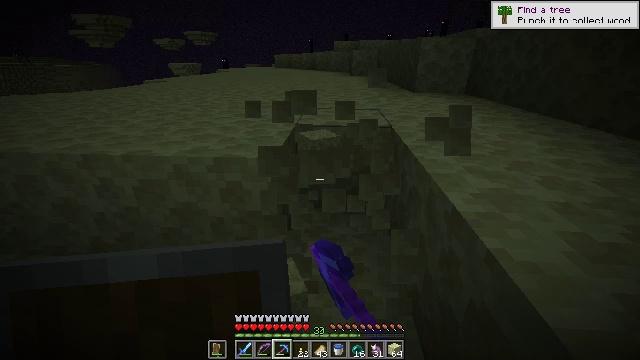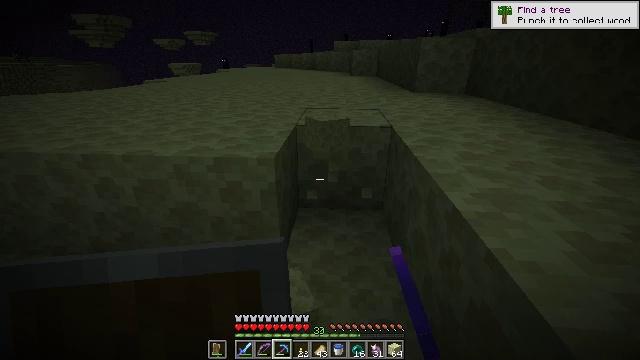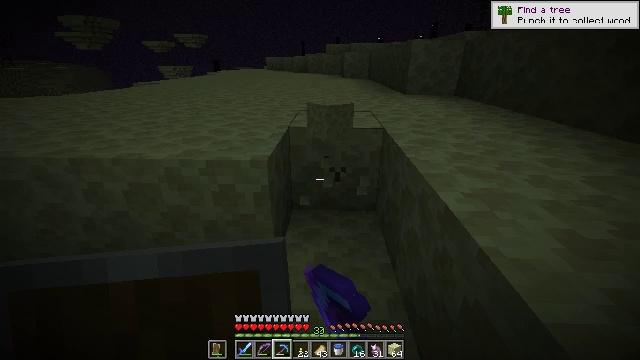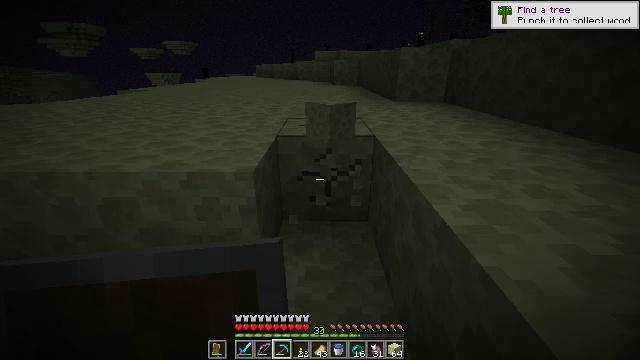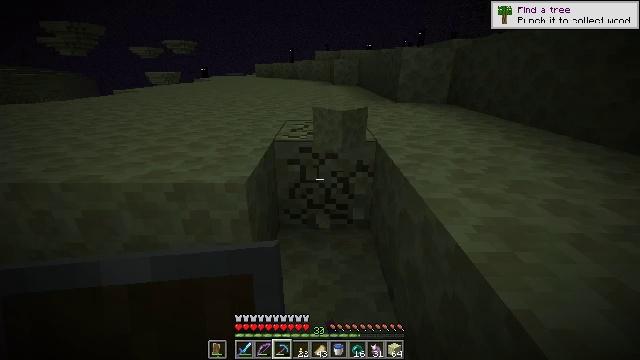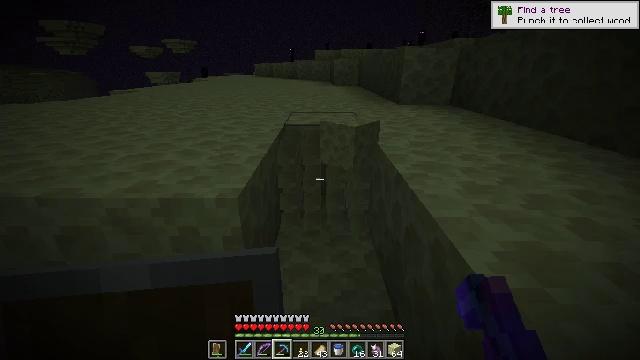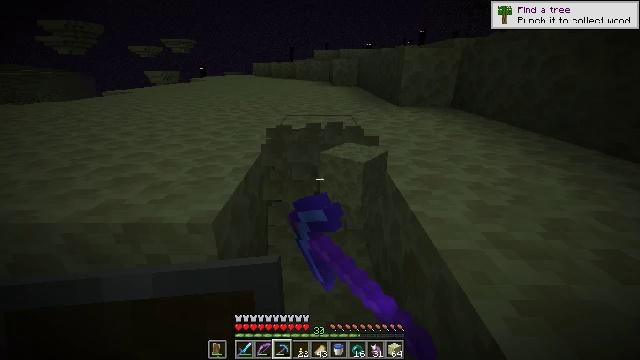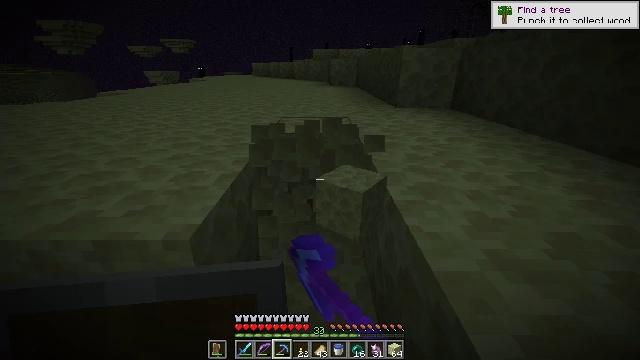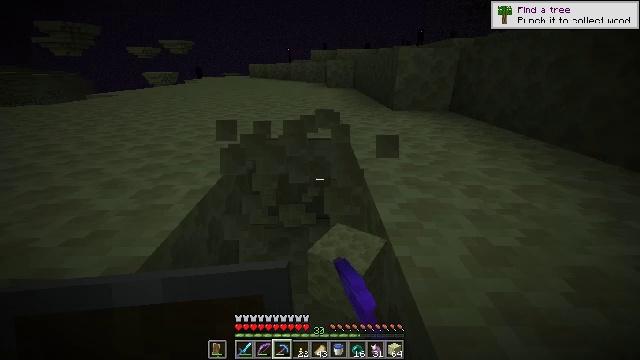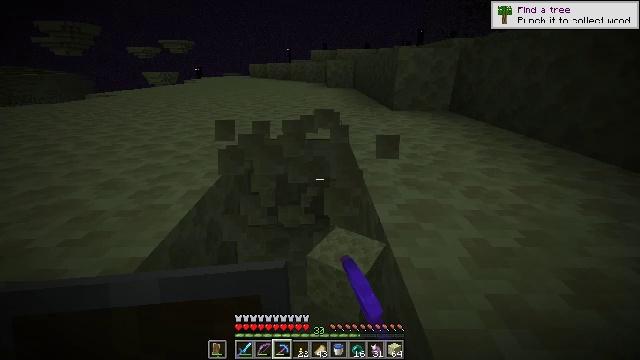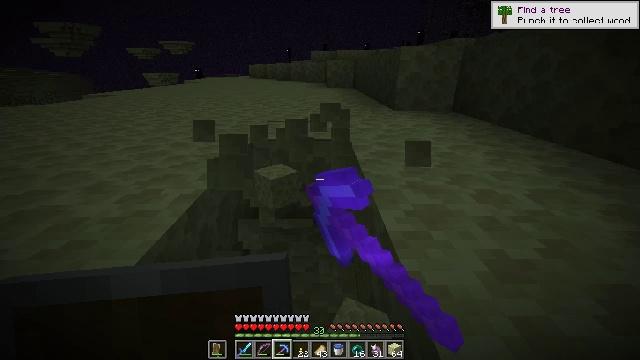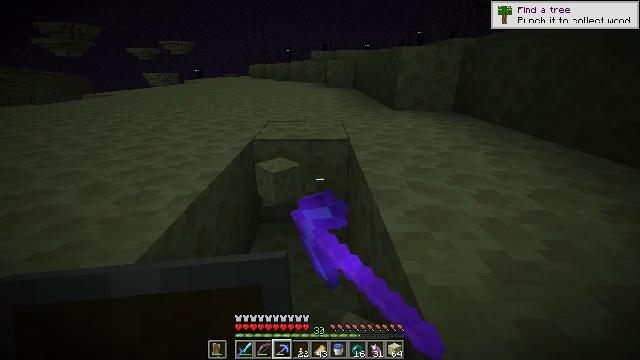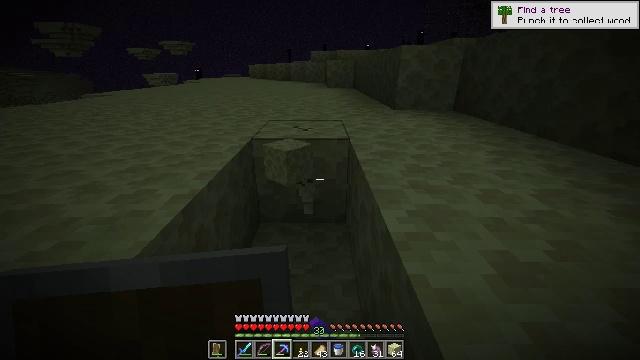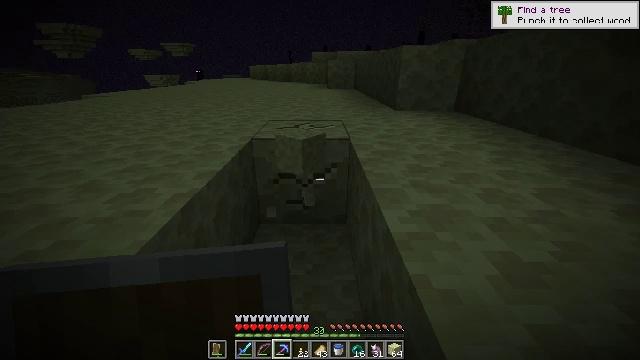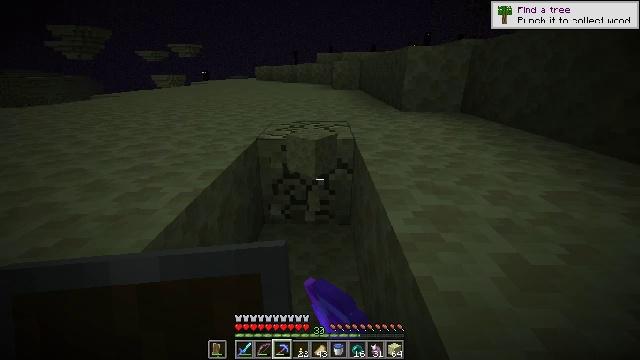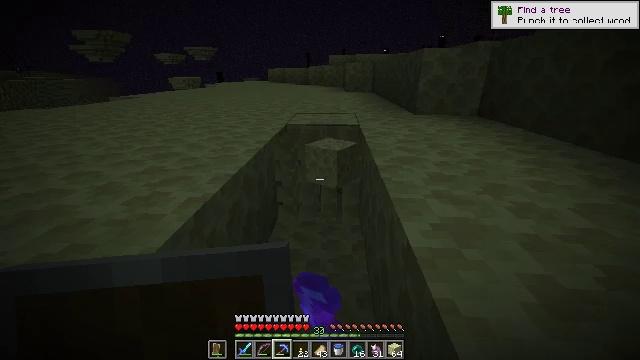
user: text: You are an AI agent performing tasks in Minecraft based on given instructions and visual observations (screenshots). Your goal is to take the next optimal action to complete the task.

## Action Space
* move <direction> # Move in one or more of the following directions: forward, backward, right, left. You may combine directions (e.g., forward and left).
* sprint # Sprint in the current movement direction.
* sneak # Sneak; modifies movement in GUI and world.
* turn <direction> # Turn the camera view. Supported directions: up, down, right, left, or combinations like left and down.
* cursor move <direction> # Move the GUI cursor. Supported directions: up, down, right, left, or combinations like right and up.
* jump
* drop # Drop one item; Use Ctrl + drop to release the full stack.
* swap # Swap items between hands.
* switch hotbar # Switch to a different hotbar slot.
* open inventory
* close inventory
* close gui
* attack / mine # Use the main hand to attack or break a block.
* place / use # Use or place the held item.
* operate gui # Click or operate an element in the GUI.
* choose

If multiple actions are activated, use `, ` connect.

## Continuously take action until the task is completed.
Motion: motion action
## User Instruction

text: Mine the end stone in the End dimension.
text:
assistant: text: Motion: attack / mine
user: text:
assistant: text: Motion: turn right, attack / mine
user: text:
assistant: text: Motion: move forward, turn right and up, attack / mine
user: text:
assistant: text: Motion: move forward, attack / mine
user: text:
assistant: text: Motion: move forward, attack / mine
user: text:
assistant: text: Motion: move forward and move right, attack / mine
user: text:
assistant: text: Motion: move forward and move right, attack / mine
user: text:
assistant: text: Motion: move forward and move right, attack / mine
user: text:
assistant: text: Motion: attack / mine
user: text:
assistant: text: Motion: attack / mine
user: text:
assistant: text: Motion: attack / mine
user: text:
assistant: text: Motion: attack / mine
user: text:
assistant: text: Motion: attack / mine
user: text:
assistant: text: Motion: turn left, attack / mine
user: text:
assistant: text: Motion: move forward, turn left, attack / mine
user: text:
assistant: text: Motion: move forward, turn left, attack / mine
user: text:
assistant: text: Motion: move forward, attack / mine
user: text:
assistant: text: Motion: move forward, attack / mine
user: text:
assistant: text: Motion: move forward, attack / mine
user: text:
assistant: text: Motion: move forward, attack / mine
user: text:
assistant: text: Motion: move forward, turn right, attack / mine
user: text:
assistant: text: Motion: move forward, turn right, attack / mine
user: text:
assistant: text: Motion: move forward, attack / mine
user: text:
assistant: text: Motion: move forward, attack / mine
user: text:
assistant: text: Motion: move forward, attack / mine
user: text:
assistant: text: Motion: move forward, attack / mine
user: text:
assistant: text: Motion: attack / mine
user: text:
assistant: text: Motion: attack / mine
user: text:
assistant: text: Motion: attack / mine
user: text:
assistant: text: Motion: attack / mine